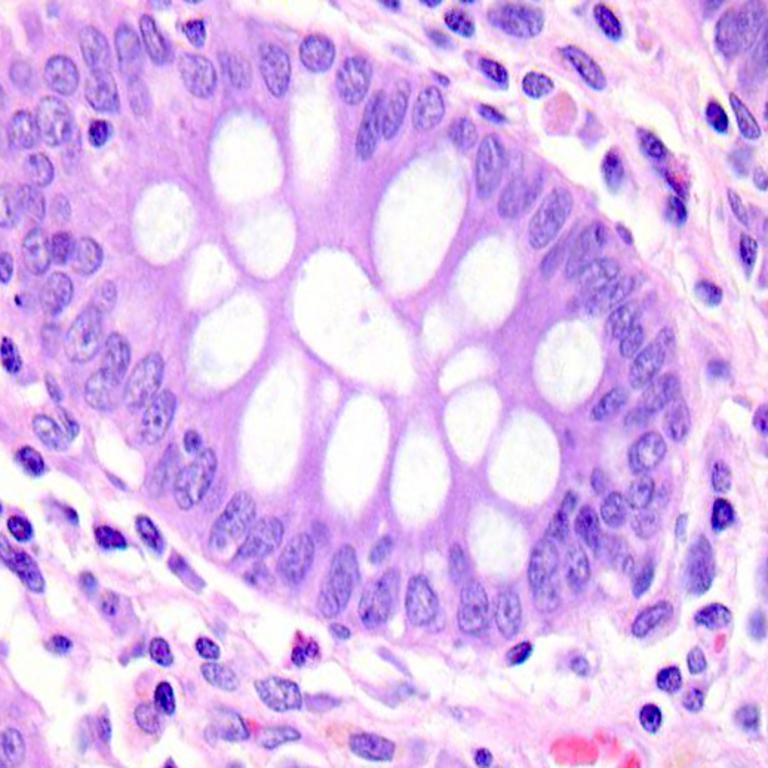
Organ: colon
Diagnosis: benign